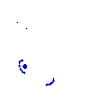
Particle: kaon